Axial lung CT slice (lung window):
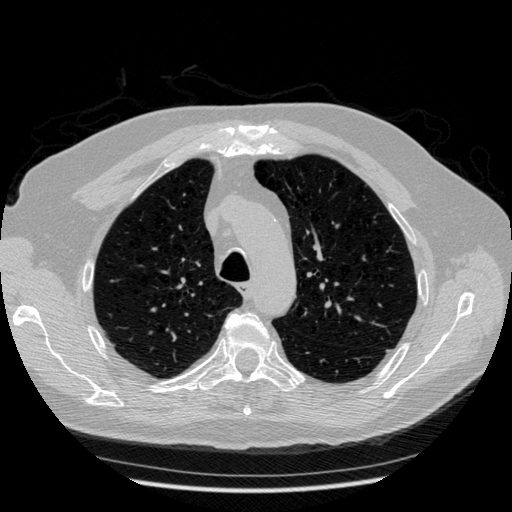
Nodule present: no